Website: crate-barrel
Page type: delivery-shipping
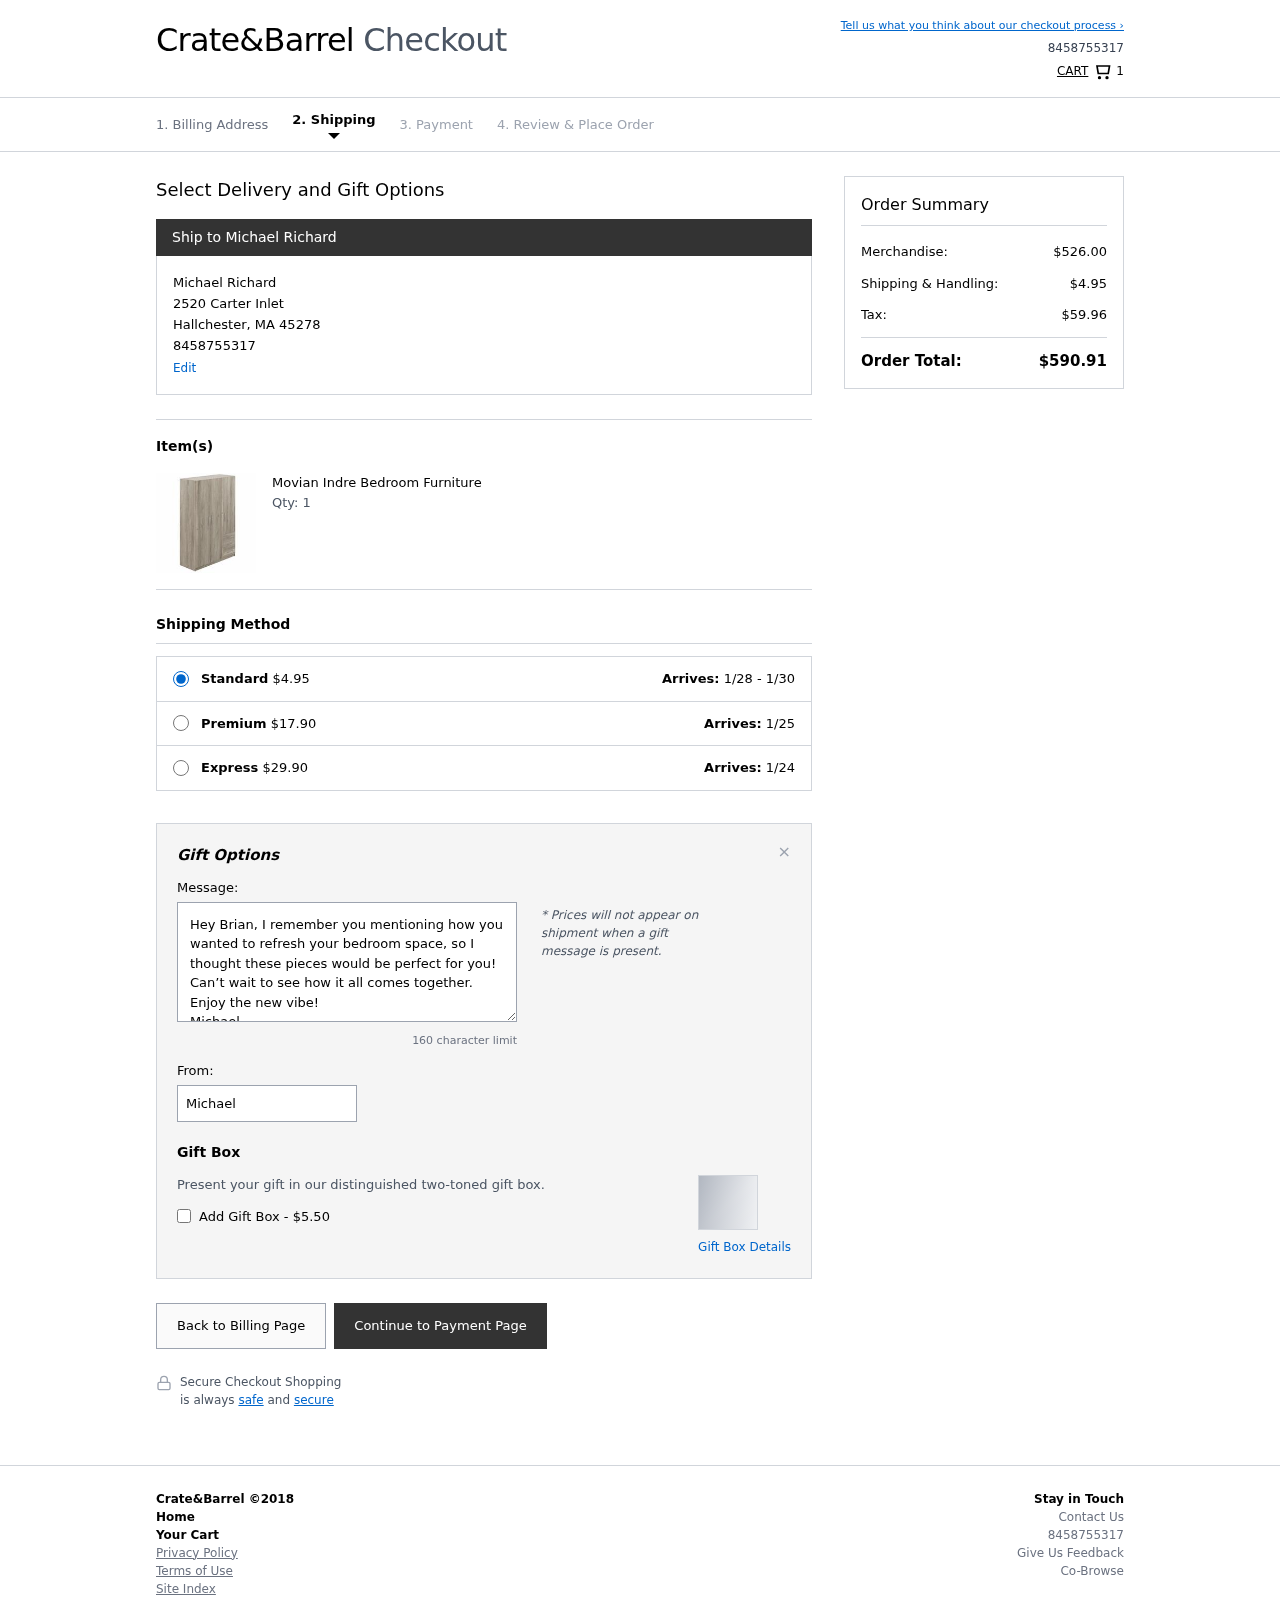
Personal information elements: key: PII_CITY
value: Hallchester
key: PII_FULLNAME
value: Michael Richard
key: PII_PHONE
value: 8458755317
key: PII_POSTCODE
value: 45278
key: PII_STATE_ABBR
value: MA
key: PII_STREET
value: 2520 Carter Inlet
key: PII_FIRSTNAME
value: Michael
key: PII_LASTNAME
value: Richard
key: PII_FULLNAME2
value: Michael Richard
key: PII_FULLNAME3
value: Michael Richard
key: PII_FIRSTNAME2
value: Michael
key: PII_FIRSTNAME3
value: Michael
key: PII_LASTNAME2
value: Richard
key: PII_LASTNAME3
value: Richard
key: PII_FIRSTNAME_DERIVED
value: Michael
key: PII_LASTNAME_DERIVED
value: Richard
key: PII_FULLNAME_DERIVED
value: Michael Richard
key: PII_NAME_FULL_DERIVED
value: Michael Richard
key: PII_PHONE_LINE
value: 5317
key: PII_PHONE_SUFFIX
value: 5317
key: PII_PHONE2
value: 8458755317
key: PII_PHONE3
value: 8458755317
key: PII_PHONE_NUMERIC
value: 8458755317
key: PII_PHONE_LINE_NUMERIC
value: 5317
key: PII_PHONE_SUFFIX_NUMERIC
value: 5317
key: PII_PHONE2_NUMERIC
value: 8458755317
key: PII_PHONE3_NUMERIC
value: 8458755317
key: PII_PHONE_DIGITS
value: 8458755317
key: PII_PHONE_LAST4
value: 5317
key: PII_GIFT_MESSAGE
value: Hey Brian, I remember you mentioning how you wanted to refresh your bedroom space, so I thought these pieces would be perfect for you! Can’t wait to see how it all comes together. Enjoy the new vibe!
Michael
Product elements: key: PRODUCT1_NAME
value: Movian Indre Bedroom Furniture
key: PRODUCT1_QUANTITY
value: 1
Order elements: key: ORDER_NUM_ITEMS
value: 1
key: ORDER_SHIPPING_COST
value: $4.95
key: ORDER_DELIVERY_DATE
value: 1/28 - 1/30
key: PREMIUM_SHIPPING_COST
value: $17.90
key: PREMIUM_DELIVERY_DATE
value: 1/25
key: EXPRESS_SHIPPING_COST
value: $29.90
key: EXPRESS_DELIVERY_DATE
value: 1/24
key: ORDER_SUBTOTAL
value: $526.00
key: ORDER_SHIPPING_COST2
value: $4.95
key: ORDER_TAX
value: $59.96
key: ORDER_TOTAL
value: $590.91